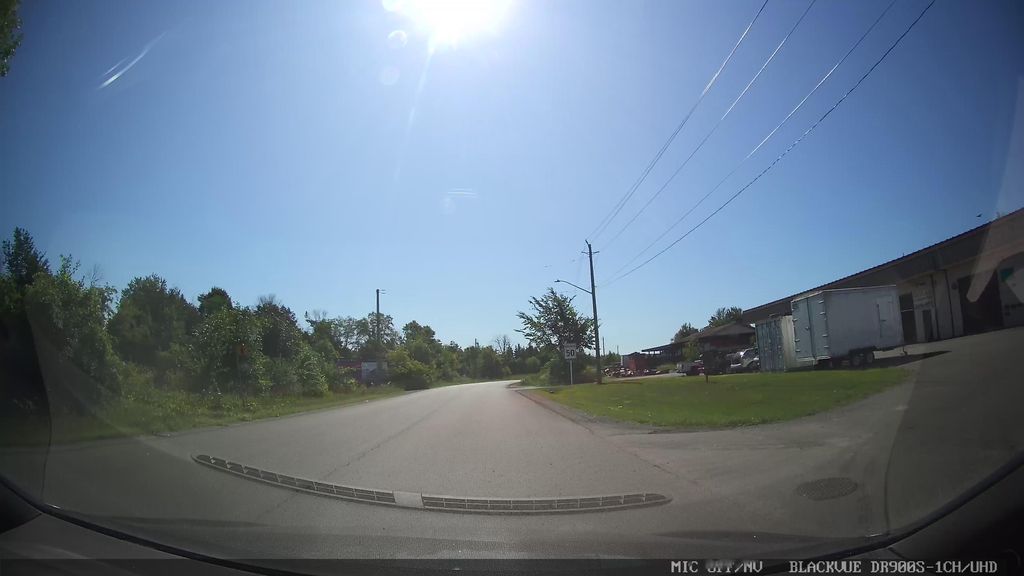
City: ottawa-gatineau